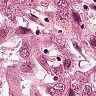
Metastatic tissue present: yes